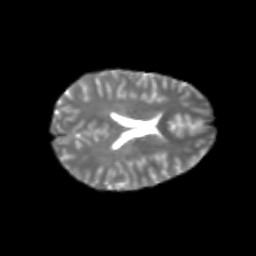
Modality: T2w
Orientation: axial
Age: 20
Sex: female
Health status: healthy
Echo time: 0.074 s